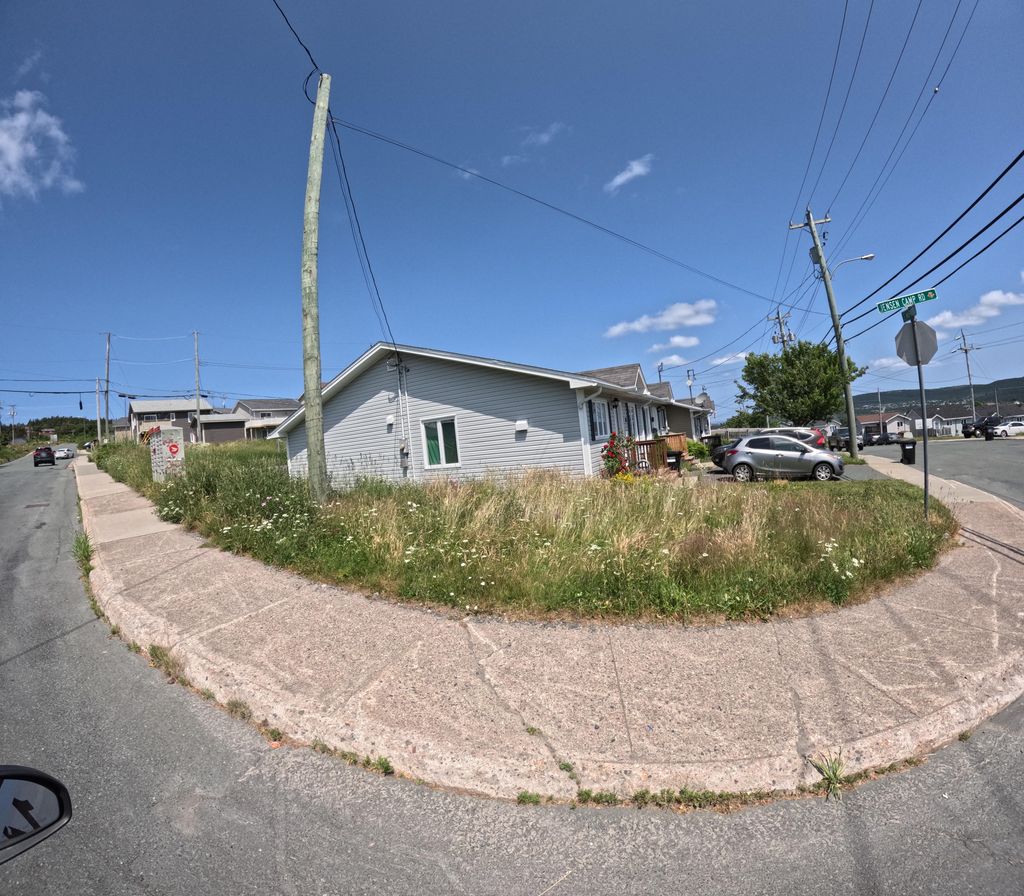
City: st_johns